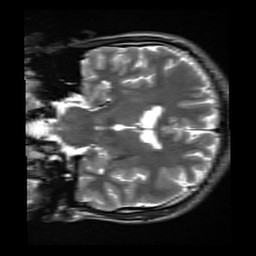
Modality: inplaneT2
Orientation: coronal
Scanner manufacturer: siemens
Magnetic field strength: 3 T
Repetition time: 7.02 s
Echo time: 0.069 s